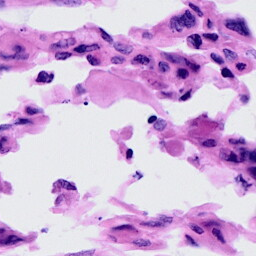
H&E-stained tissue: Cervix